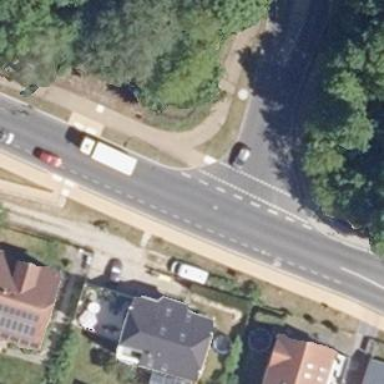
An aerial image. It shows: Secondary road with asphalt surface. It has separate lane for cyclists on the left and sidewalks on both sides.